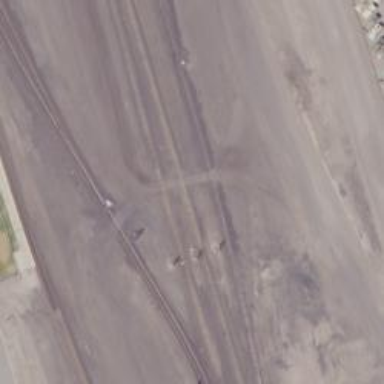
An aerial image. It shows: Railway signal.